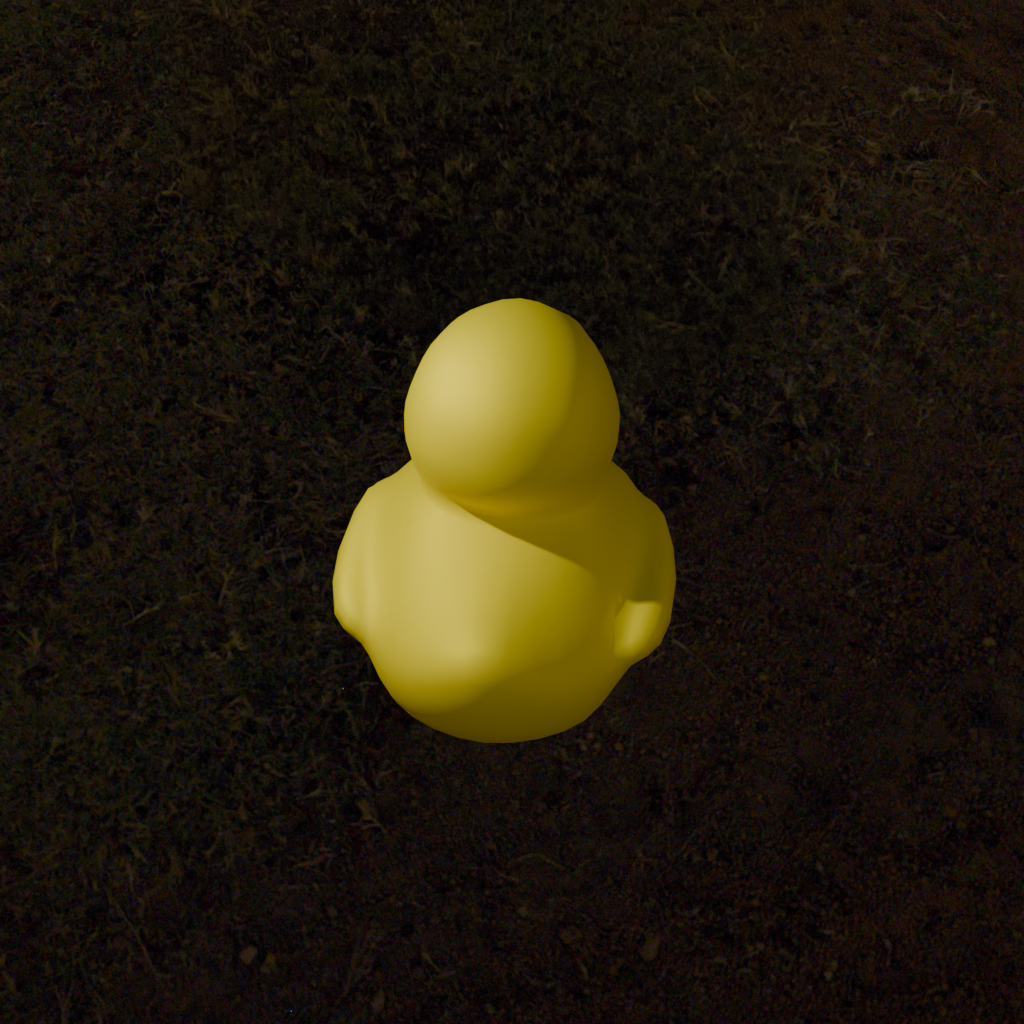
an image of a yellow rubber duck seen from <back> in a starry sky over a savanna at night.